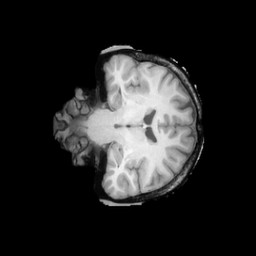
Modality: T1w
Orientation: coronal
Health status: ill
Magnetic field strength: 3 T